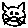
Label: cat